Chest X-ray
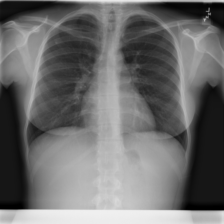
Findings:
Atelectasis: negative
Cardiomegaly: negative
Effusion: negative
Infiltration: negative
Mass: negative
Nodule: negative
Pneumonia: negative
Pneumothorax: negative
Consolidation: negative
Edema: negative
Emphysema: negative
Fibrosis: negative
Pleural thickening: negative
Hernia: negative